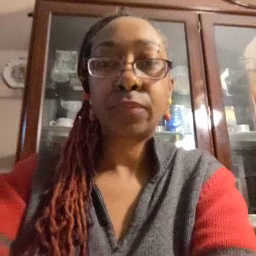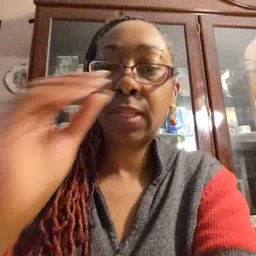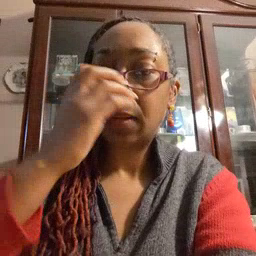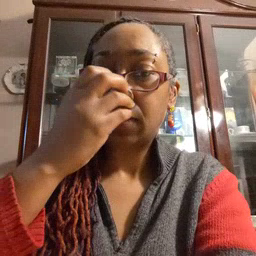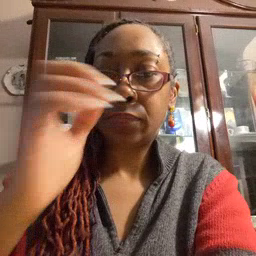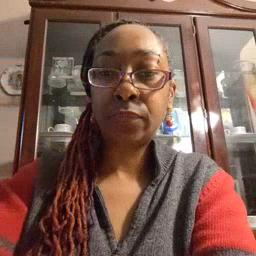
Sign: clown